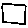
Label: square